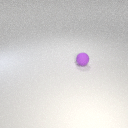
small purple rubber sphere